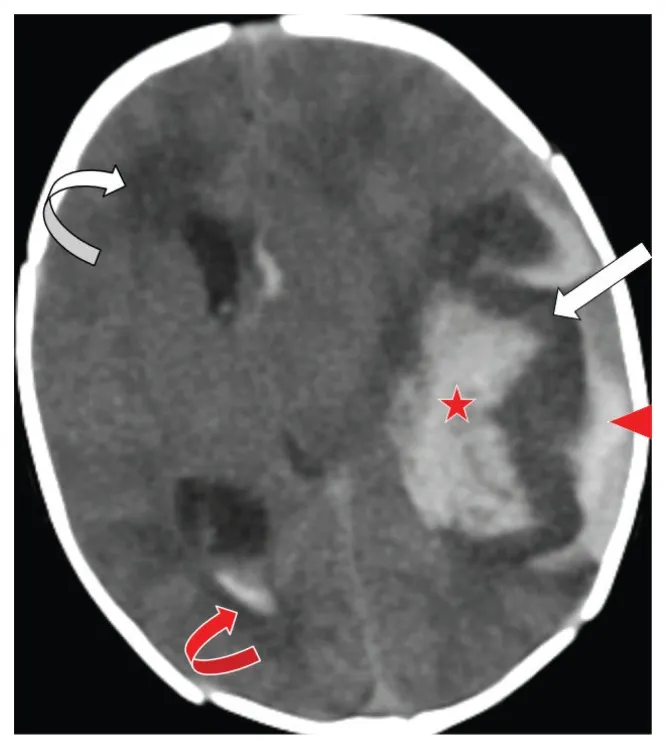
Axial CT brain. Localised extra-axial hyperdensity in the left temporal region (red arrowhead) and left temporal lobe parenchymal hyperdensity (red star) representing subpial haemorrhage with intraparenchymal extension. The cortical hypodensity (white arrow) represents ischaemia. Blood products also identified in the ventricular system (red curved arrow) with hydrocephalus and transependymal oedema (white curved arrow).
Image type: radiology (ct)